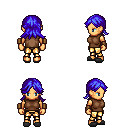
a pixel art fantasy rpg character, female body template, human, tanned skin, brown sleeveless shirt, gold greaves, blue loose hair, leather bracers, gray slippers, four views (front, back, left, right), 2x2 character sprite sheet, small pixel art, hard edges, no anti-aliasing